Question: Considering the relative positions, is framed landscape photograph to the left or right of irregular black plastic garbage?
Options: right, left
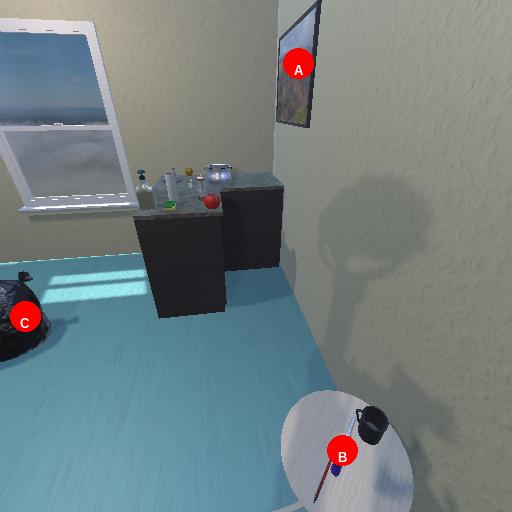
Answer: right